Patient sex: F
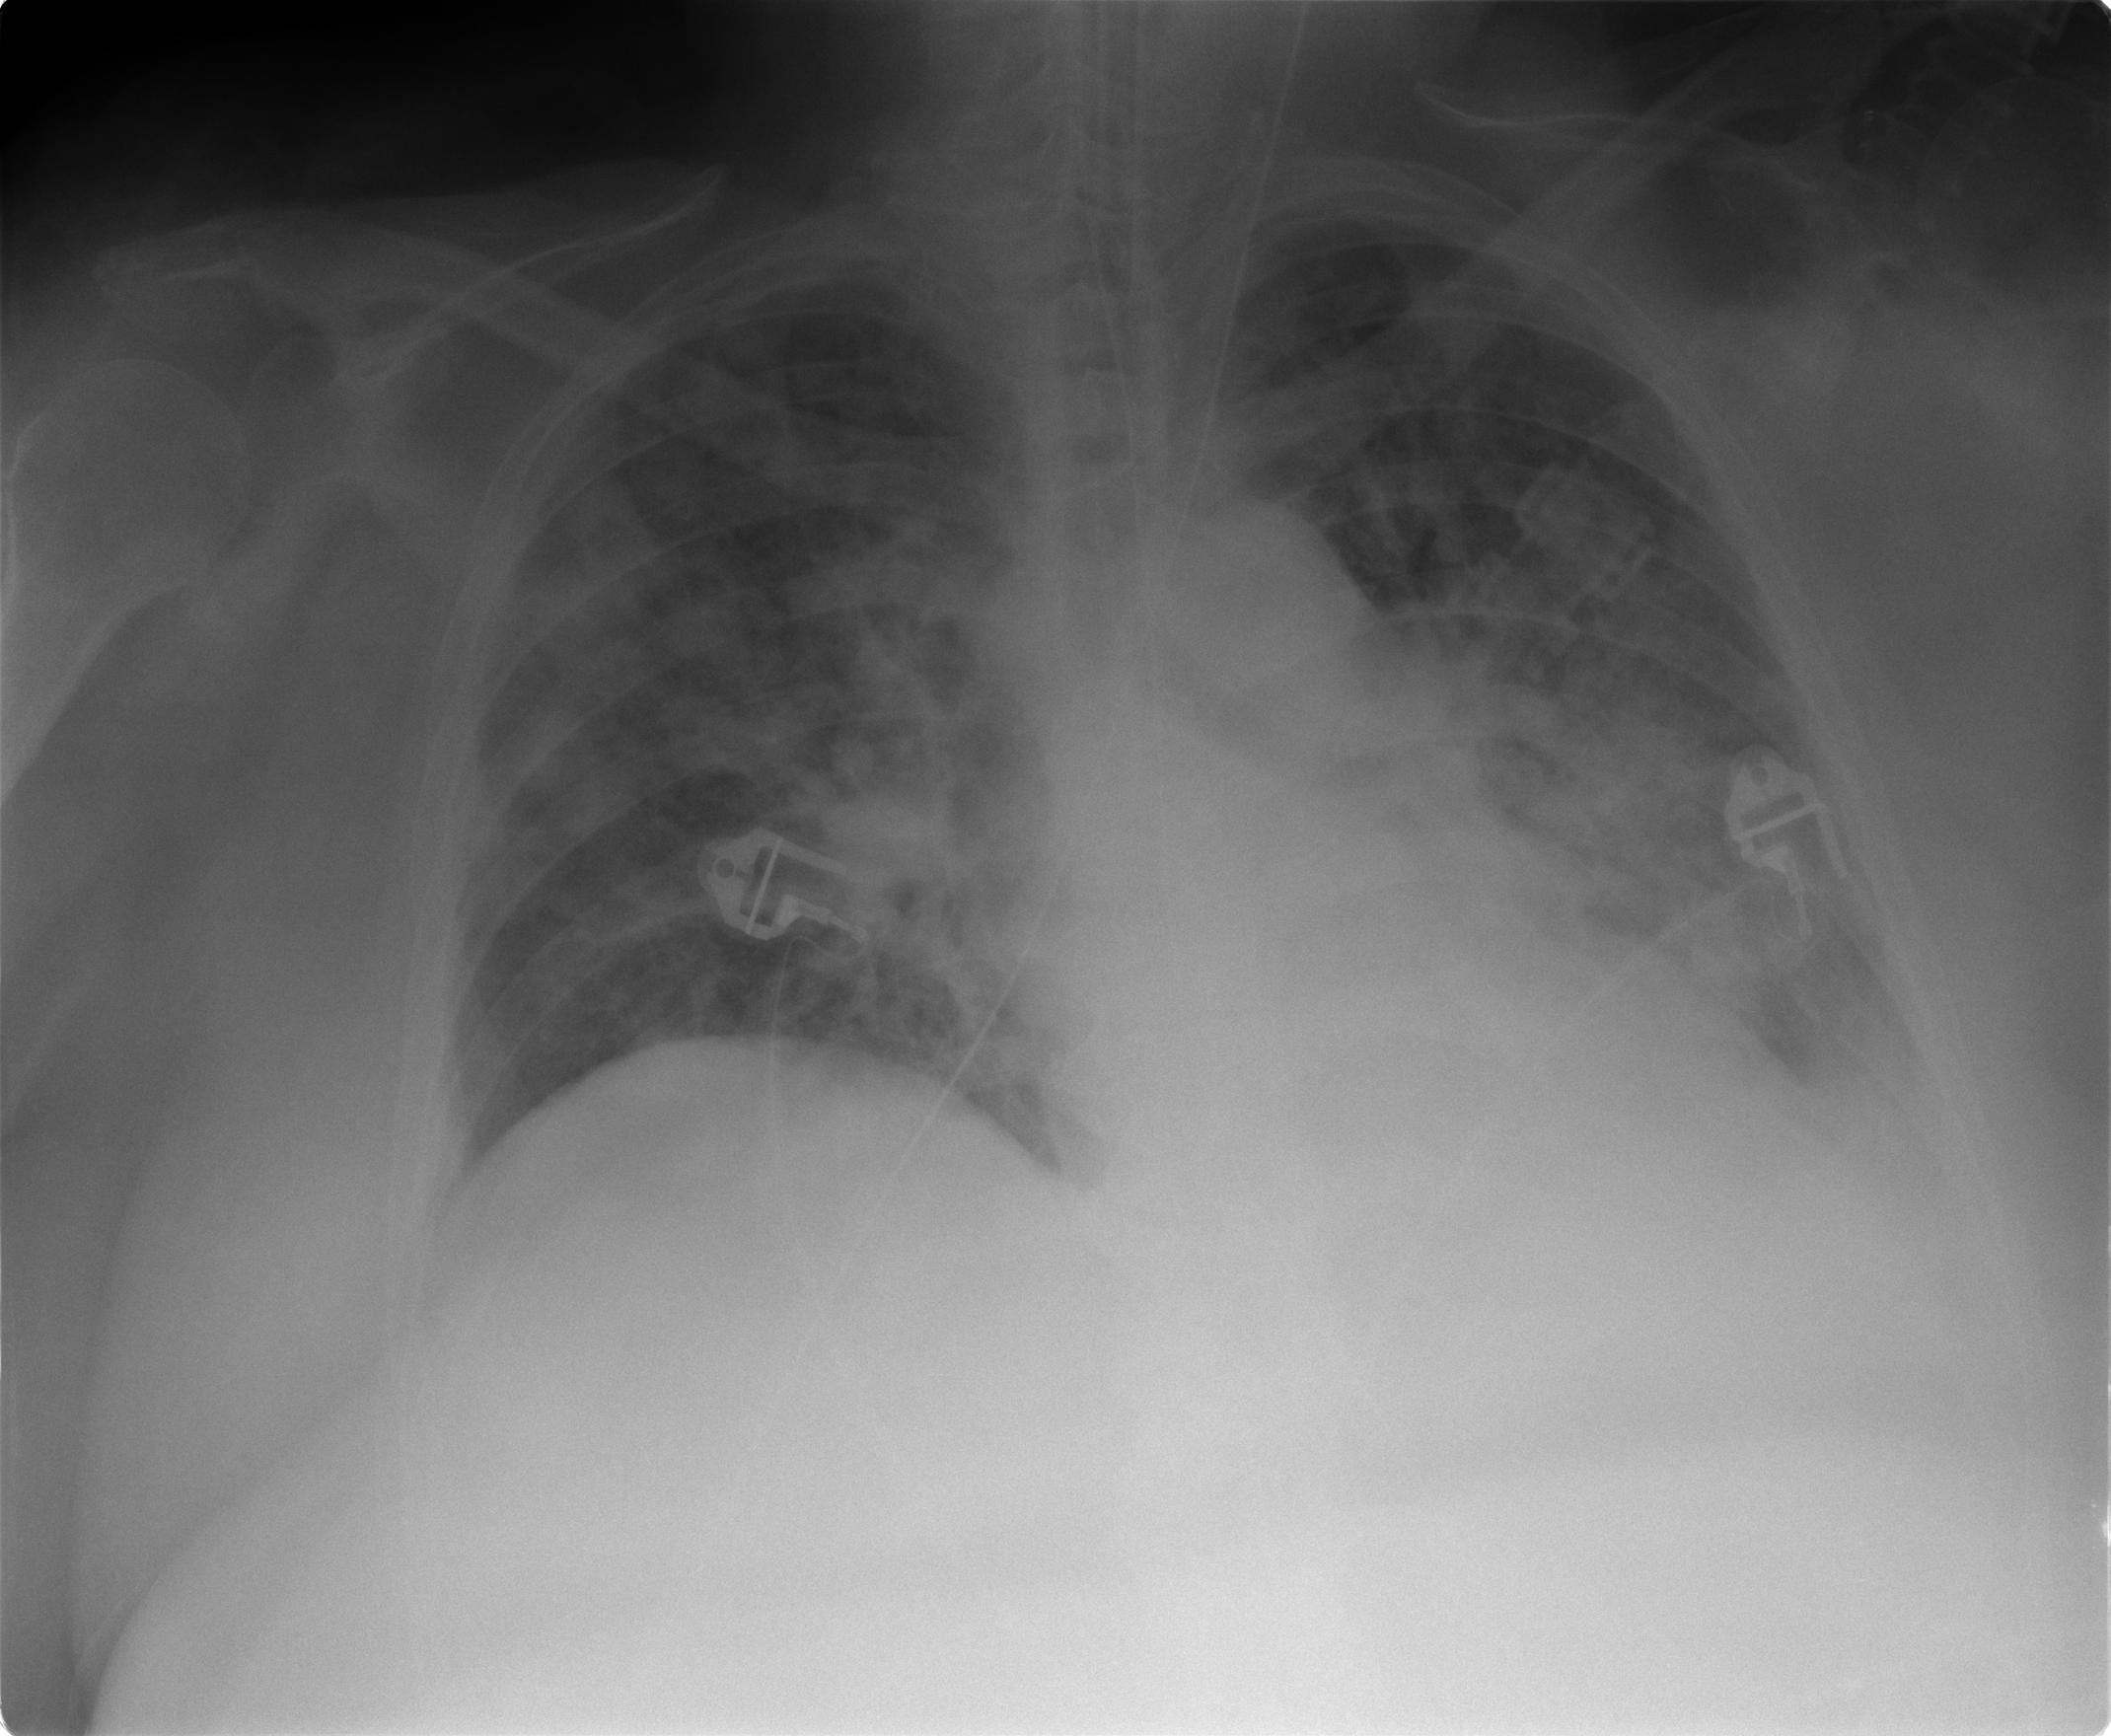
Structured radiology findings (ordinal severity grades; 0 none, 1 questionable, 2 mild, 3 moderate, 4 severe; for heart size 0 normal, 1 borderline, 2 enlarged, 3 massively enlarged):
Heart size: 1
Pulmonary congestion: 2
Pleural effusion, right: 1
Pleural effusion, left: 2
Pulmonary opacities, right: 3
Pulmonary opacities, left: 3
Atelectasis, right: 2
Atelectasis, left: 2